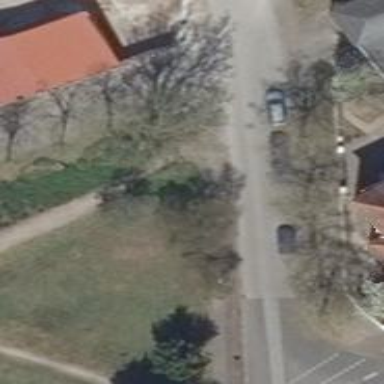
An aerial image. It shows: Compacted footway.